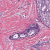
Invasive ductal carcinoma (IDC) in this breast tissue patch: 1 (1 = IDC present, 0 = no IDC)